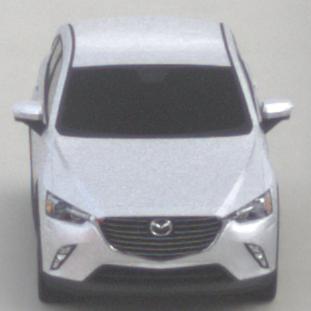
Make: Mazda
Model: CX-3 SKYACTIV-G 120
Detailed model: CX-3 (DK)
Model produced from: 2015/06
Model produced until: 2018/06
Doors: 5
Color: white
Road condition: dry road
Daytime: morning or afternoon
Contrast: low contrast